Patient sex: F
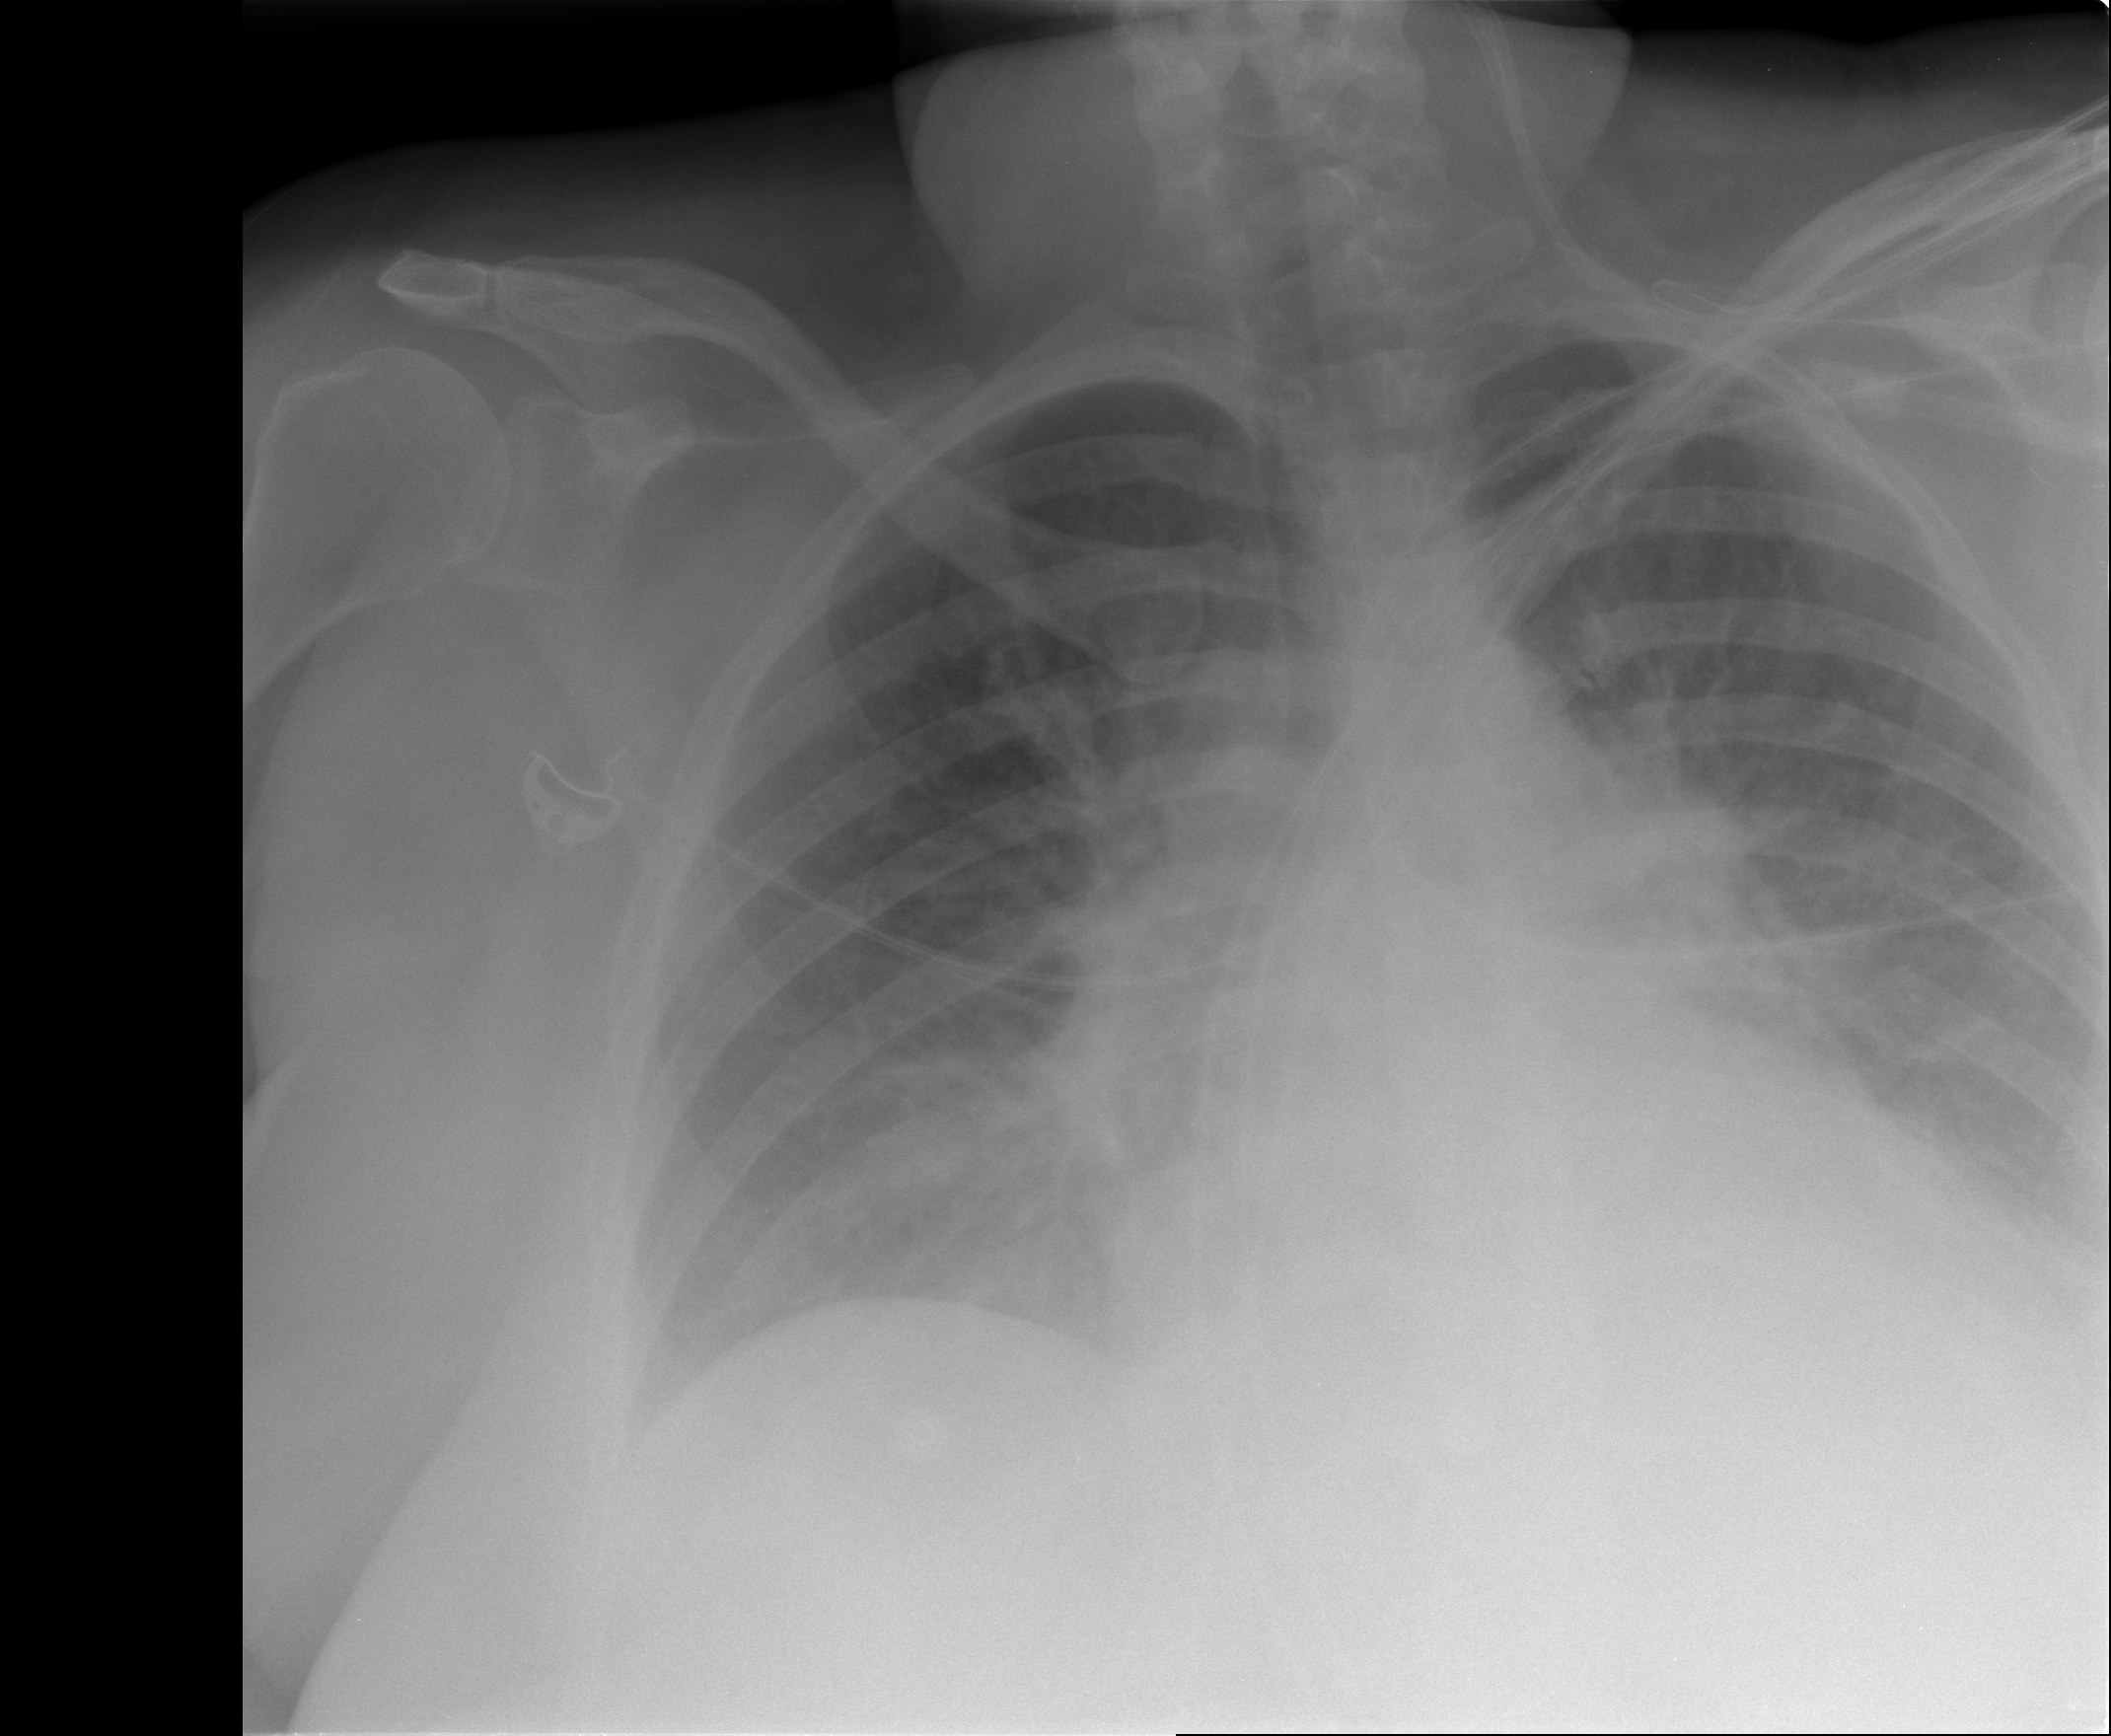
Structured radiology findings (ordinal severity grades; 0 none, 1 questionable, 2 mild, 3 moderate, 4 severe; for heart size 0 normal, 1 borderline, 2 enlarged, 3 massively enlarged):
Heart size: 2
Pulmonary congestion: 2
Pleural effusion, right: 2
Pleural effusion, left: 2
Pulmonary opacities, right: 0
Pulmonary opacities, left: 0
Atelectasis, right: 2
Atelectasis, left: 2